Interaction volume radius: 10 \u00c5
Interaction volume height: 15 \u00c5
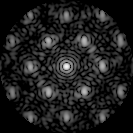
Disorder parameter: 0.4283